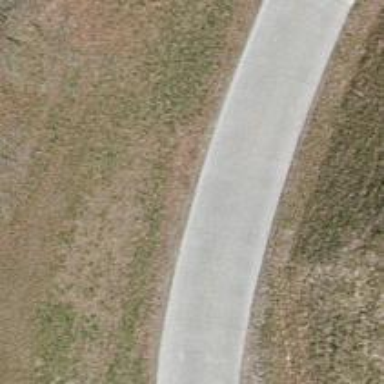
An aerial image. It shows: Residential road paved with concrete.